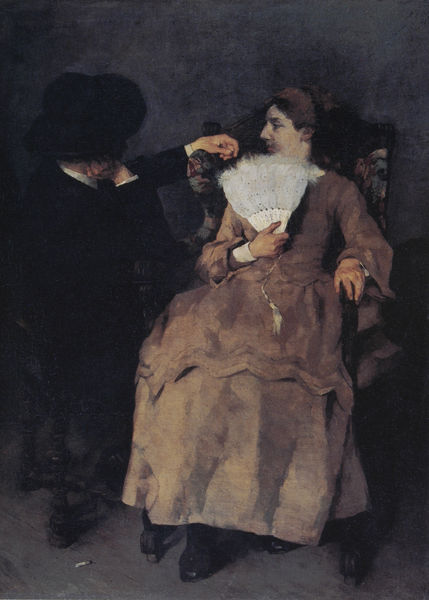
Titel: Im Atelier
Künstler: Heinrich Wilhelm Trübner
Standort: München
Institution: Neue Pinakothek
Schlagwörter: blau, dunkel, feder, fuß, gemälde, hand, kopf, mann, schatten, weiß, aquarell, menschen, sitzen, bewegung, braun, ellbogen, frau, frisur, geste, grau, hell, hintergrund, hut, kleid, licht, nase, ohr, orange, profil, raum, rücken, schwarz, stuhl, zimmer, blick, rot, beige, fächer, gespräch, rock, alt, anzug, gesichter, hemd, jacke, mütze, wand, arm, augen, band, falten, federn, gesicht, kragen, mensch, pelz, rembrandt, stehen, bildnis, herr, hände, portrait, porträt, rückenlehne, öl, boden, dunkelheit, haare, realismus, schnur, sessel, sitzend, stoff, paar, blässe, rosa, fell, kopfbedeckung, lächeln, bein, füße, zärtlichkeit, armlehne, lehne, man, zwei, schuhe, violett, dielen, haarband, hocker, luft, chair, hands, hat, people, red, white, langeweile, black, bun, chairs, dark, dress, hair, lady, nose, painting, robe, sitting, sitzende, woman, monet, stuhllehne, servant, brown, floor, innenansicht, wooden, kordel, knie, hemdkragen, griff, lehnstuhl, scharz, knien, leinwand, manschette, manschetten, schuh, ehepaar, feiertag, barett, profile, wood, armlehnen, zigarette, ear, armlehnstuhl, blickbeziehung, fingern, fäacher, fächeln, leibe, obscur allemand du 19eme, rätsel, schaukelstuhl, sesse, verborgen, zugewandt, suit, pelzmütze, light, schminken, color, purple, coat, mouth, boots, berührung, couple, helfen, stummel, elfenbein, human, kippe, tristesse, art, shoes, hören, eye, finger, fingers, doctor, shadows, kopfband, cheek, gelangweilt, cigarette, humans, zigarettenstummel, shirt, geflüster, renoire, regard, quotidien, fallen, fan, rocking chair, éventail, husband, 19. jh., braunes kleid, stuhl kleid, elbow, upholstery, kleidung#, rocking, frock, veillesse, morose, cum, fgfg, lady with fan, tenderness, blaci, i love cum, so much cum inside me, helpimdrowningincum, pleasehelp, dudeyou need to help